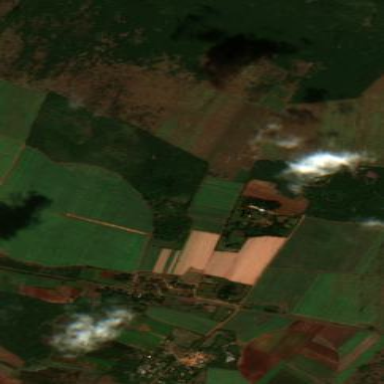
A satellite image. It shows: View of farmland.